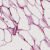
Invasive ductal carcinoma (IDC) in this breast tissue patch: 0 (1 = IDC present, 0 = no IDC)